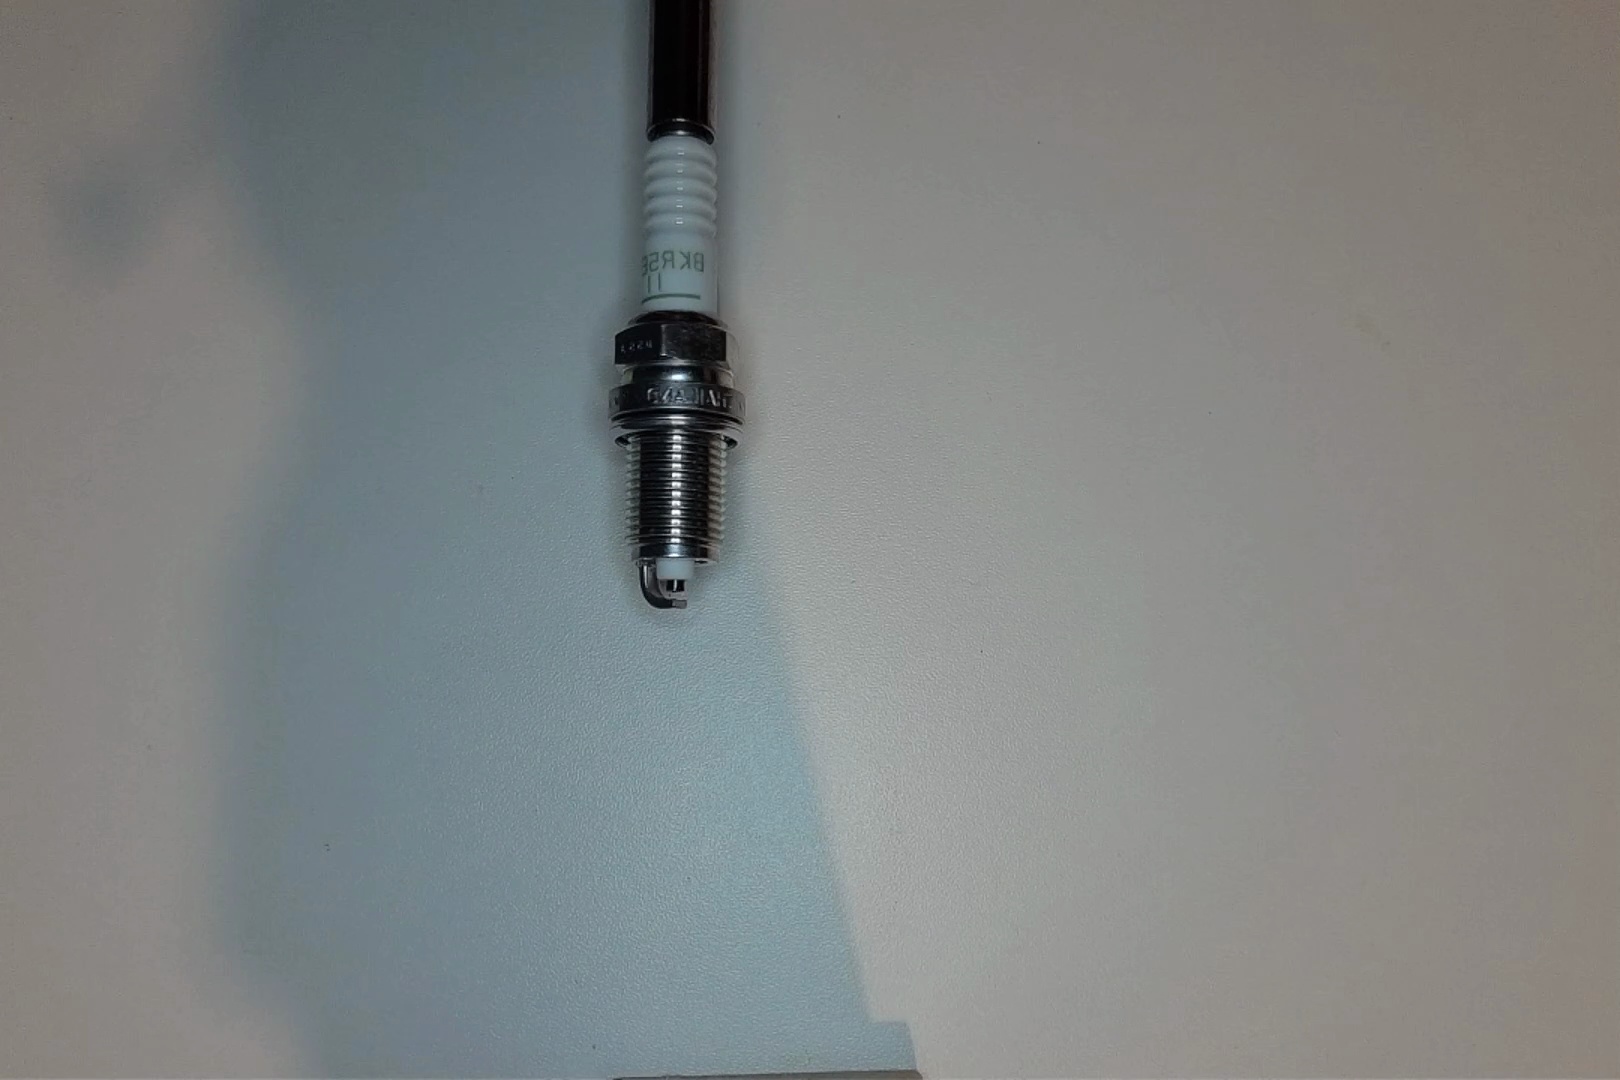
Label: normal